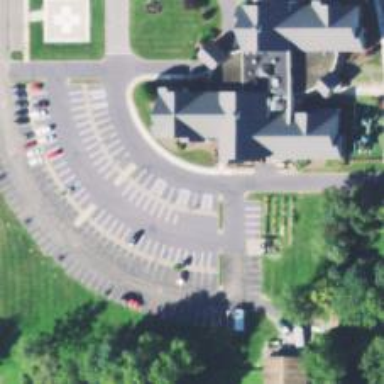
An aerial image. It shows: Parking space is available.